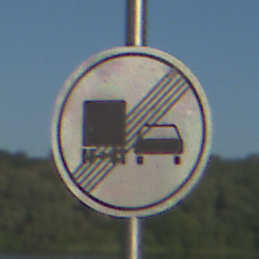
Verkehrszeichen: EndeUeberholverbotKraftfahrzeuge
Umgebung: Outdoor, Nature
Tageszeit: MorningAfternoon
Wetter: Clear
Licht: Natural
Jahreszeit: NotSpecified
Kontrast: HighContrast